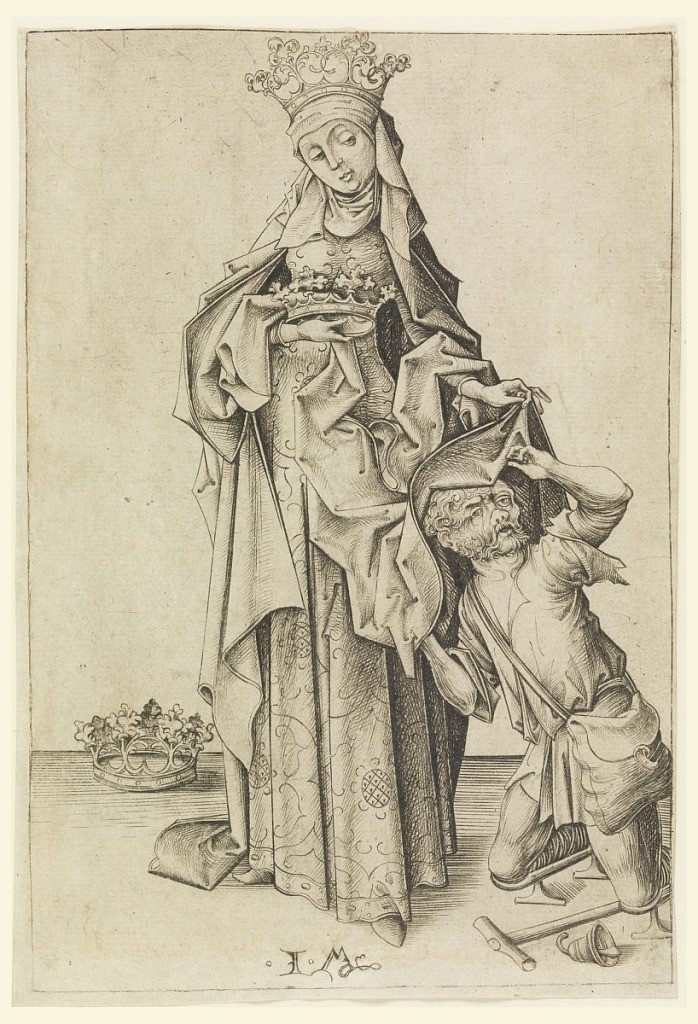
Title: St. Elizabeth
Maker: Israhel van Meckenem, German, ca. 1440 - 1503
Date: before 1500
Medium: Engraving on white paper
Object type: Print
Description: St. Elizabeth covering a cripple with a mantle. She wears a crown, carries a crown and a third one is on the ground beside her.